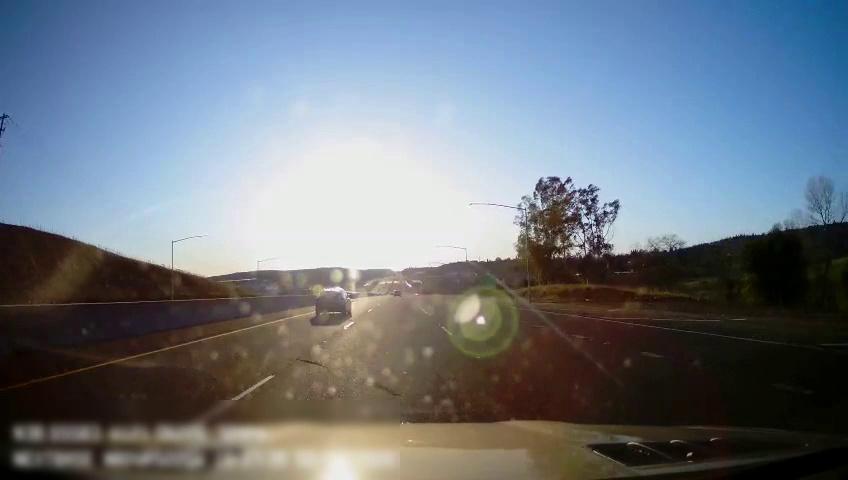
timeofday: Day
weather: Sunny
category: Drivable Space
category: Drivable Space
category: Vehicles | Car
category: Lanes | Alternate Lane
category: Lanes | Alternate Lane
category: Lanes | Current Lane
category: Lanes | Current Lane
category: Lanes | Alternate Lane